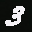
Label: 3